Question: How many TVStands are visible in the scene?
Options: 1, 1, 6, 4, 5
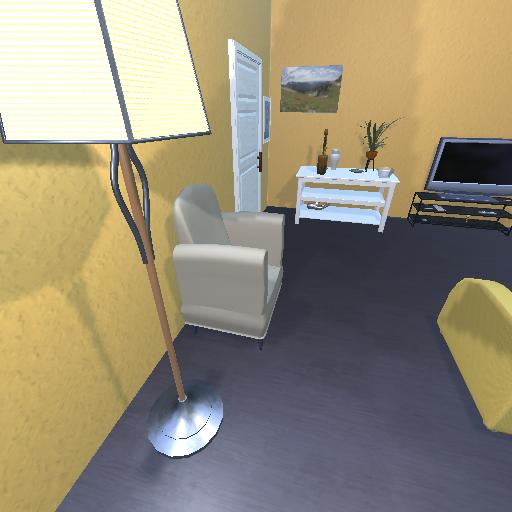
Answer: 1